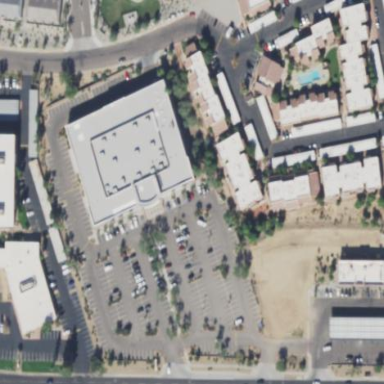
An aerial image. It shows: Building that houses fitness center.